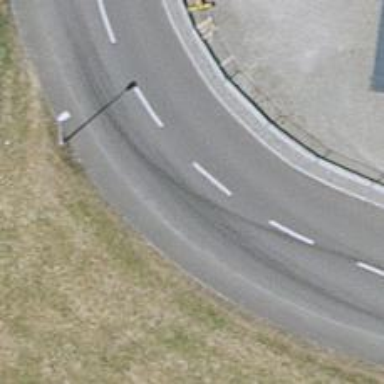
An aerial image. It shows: Unclassified road with asphalt surface. The sidewalk on the right side also has asphalt surface.